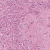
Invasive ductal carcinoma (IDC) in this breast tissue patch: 1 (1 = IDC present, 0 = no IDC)